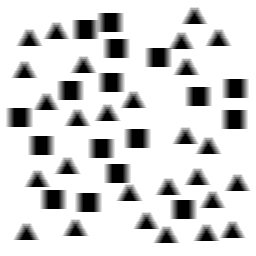
Squares: 17
Triangles: 27
Stars: 0
Total shapes: 44